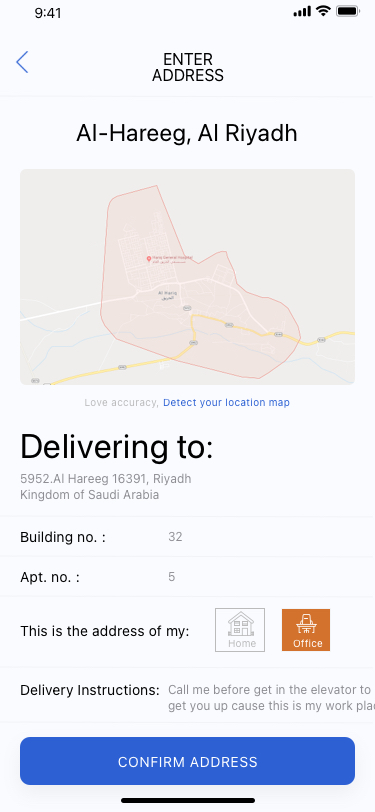
Text in this UI design:
Enter Address
Al-Hareeg, Al Riyadh
Love accuracy, Detect your location map
Delivering to:
5952.Al Hareeg 16391, Riyadh Kingdom of Saudi Arabia
Building no. :
32
Apt. no. :
5
This is the address of my:
Home
Office
Delivery Instructions:
Call me before get in the elevator to get you up cause this is my work place
CONFIRM ADDRESS